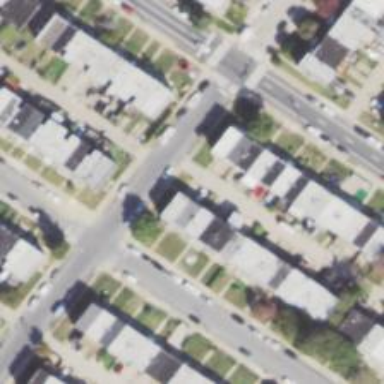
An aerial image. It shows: Alley classified as service road.